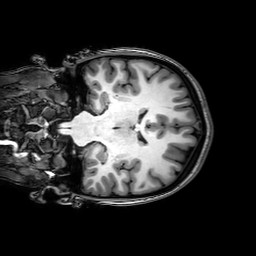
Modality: T1w
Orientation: coronal
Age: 20
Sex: female
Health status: healthy
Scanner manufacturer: philips
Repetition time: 0.008274 s
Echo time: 0.00381 s